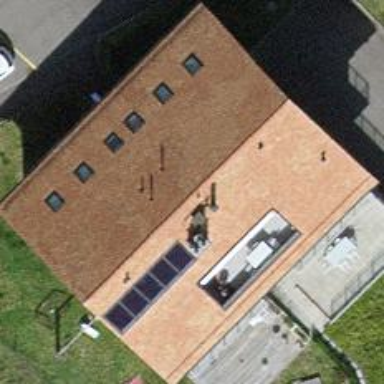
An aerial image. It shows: Simple house.